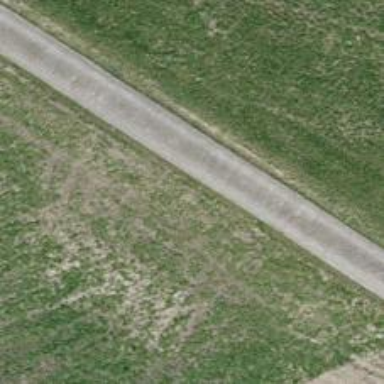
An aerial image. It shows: Track with grade2 tracktype.